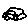
Label: car